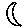
Label: moon